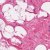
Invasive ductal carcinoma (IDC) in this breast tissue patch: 0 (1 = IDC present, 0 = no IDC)